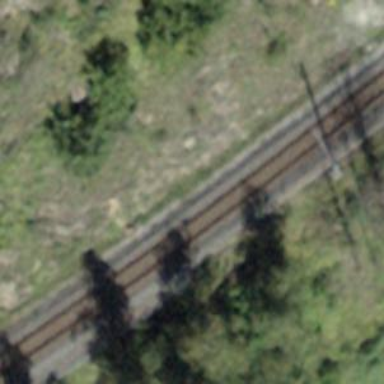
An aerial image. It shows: Narrow-gauge railway with electrified contact line.